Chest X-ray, AP view. Patient: 13 years old, sex F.
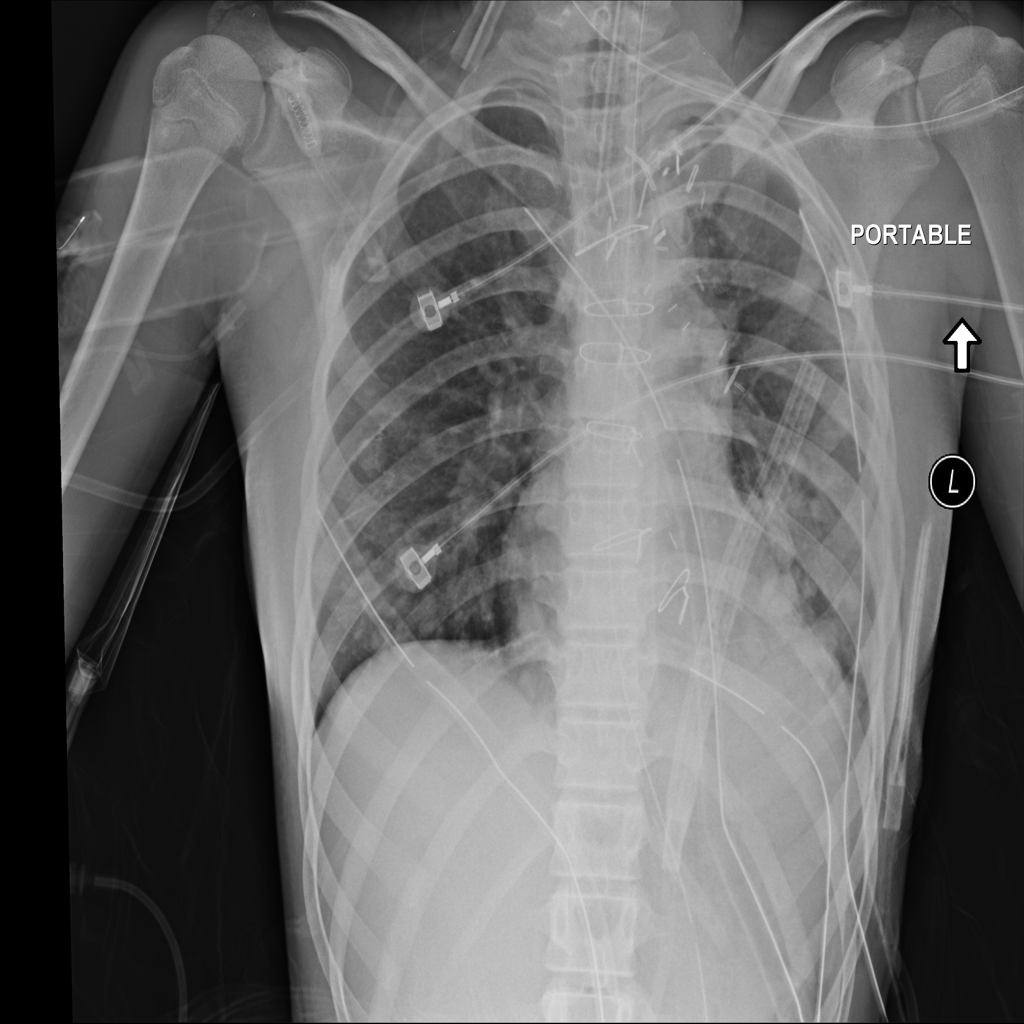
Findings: Nodule